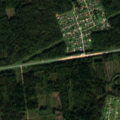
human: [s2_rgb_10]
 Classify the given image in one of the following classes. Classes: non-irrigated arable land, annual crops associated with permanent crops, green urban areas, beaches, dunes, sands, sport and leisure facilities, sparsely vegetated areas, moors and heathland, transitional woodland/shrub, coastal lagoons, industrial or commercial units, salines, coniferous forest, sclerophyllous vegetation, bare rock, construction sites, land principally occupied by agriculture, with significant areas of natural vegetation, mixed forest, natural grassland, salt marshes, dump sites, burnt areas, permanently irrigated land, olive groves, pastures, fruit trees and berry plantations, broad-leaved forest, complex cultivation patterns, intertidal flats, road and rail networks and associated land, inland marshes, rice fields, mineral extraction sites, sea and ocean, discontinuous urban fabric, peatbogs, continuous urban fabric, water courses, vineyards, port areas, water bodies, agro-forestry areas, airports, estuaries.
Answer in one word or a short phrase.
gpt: discontinuous urban fabric, complex cultivation patterns, coniferous forest, mixed forest